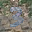
Label: 3